Chest X-ray:
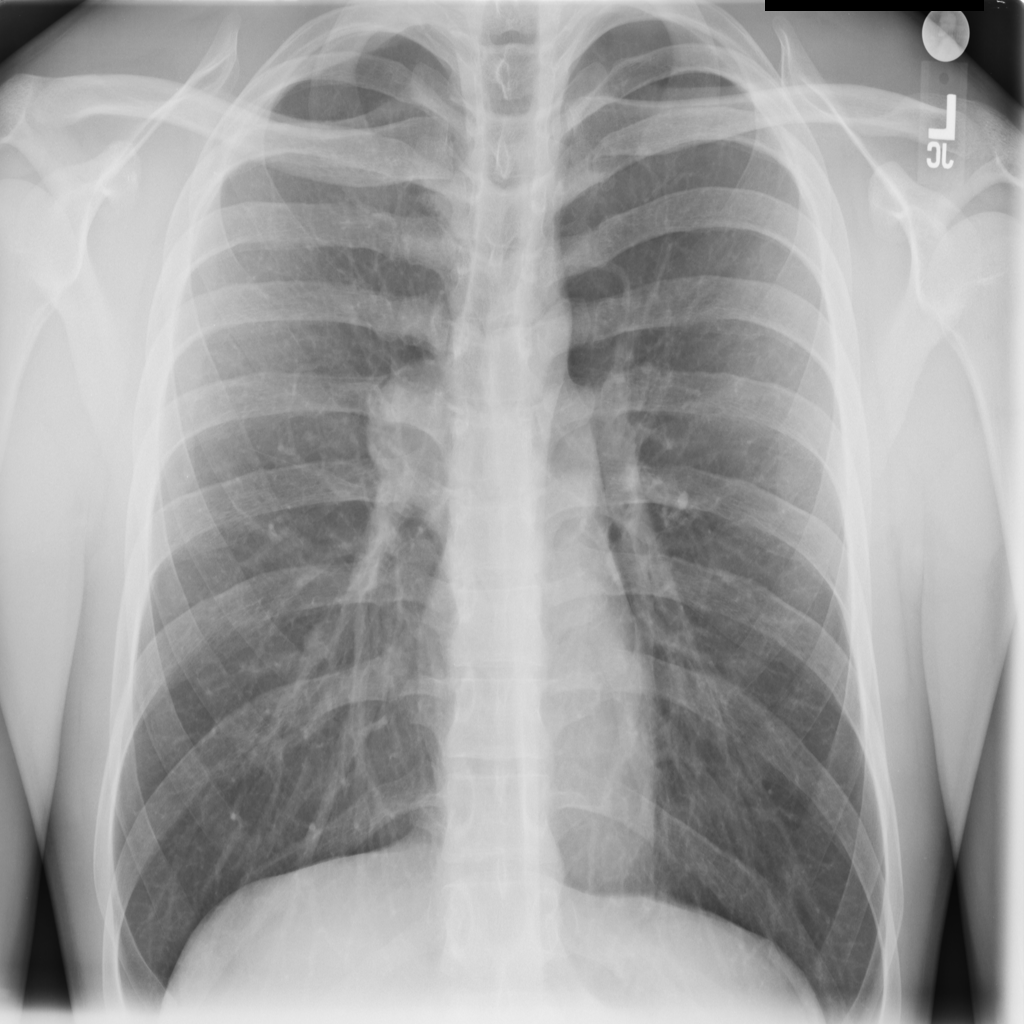
Findings: Mass, Nodule
No abnormal finding: no